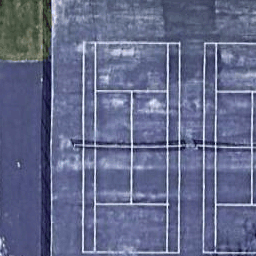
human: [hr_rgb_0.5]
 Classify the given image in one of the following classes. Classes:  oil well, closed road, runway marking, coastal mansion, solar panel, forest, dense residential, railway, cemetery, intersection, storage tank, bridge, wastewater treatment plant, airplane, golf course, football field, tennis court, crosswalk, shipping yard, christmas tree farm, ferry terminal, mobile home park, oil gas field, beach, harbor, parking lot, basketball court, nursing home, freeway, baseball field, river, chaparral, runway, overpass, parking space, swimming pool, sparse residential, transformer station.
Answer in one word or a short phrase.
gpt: tennis court